Question:
Nerdtree has suddenly started acting a little strange. As you can see in the screenshot, directories are all prefixed with ?~V?. subsequently I can't open the directories anymore either, just the files.
Anyone have any idea where to begin here. Is this even a vim problem, or perhaps lower down, in the shell itself?
any ideas are much appreciated
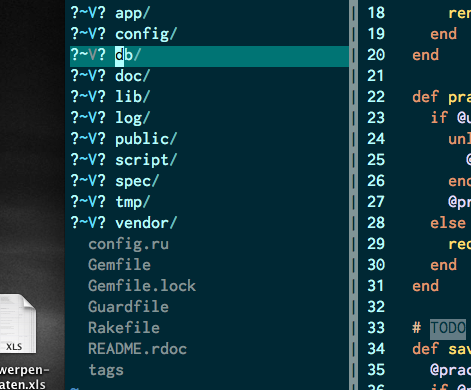
Answer: As someone suggested in the comments, it was indeed an encoding issue. I had recently switched to zsh.
Adding the following to your bashrc / zshrc etc.. should fix the problem
'''
export LC_ALL=en_US.utf-8
export LANG="$LC_ALL"
'''
Alternatively you can tell NERDTree not to use the fancy arrow characters, by adding
'''
let g:NERDTreeDirArrows=0
'''
to your vimrc which will allow you to keep your current encoding